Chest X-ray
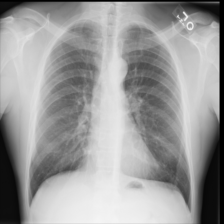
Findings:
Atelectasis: negative
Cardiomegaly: negative
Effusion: negative
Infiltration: positive
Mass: negative
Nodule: negative
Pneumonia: negative
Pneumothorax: negative
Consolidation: negative
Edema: negative
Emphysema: negative
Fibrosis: negative
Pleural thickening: negative
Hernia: negative